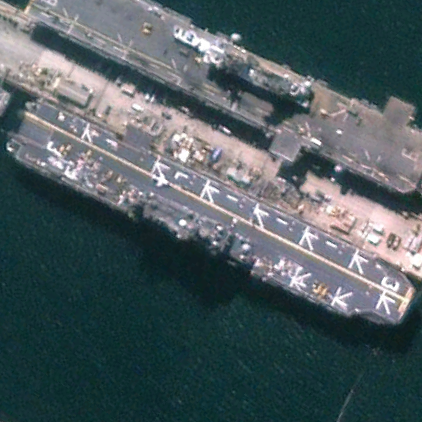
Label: assault